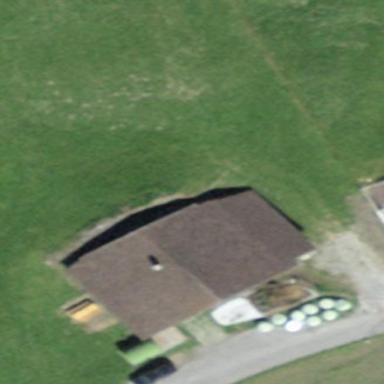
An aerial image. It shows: Farm building.